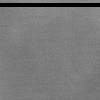
Atmospheric dust classification: dusty